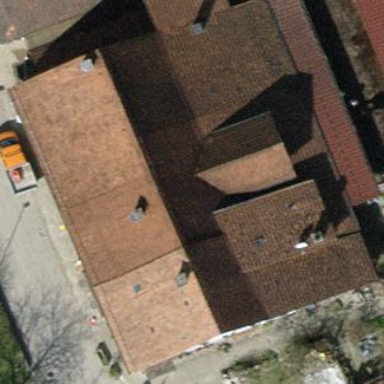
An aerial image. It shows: Farm building with gabled roof.